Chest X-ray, PA view. Patient: 45 years old, sex F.
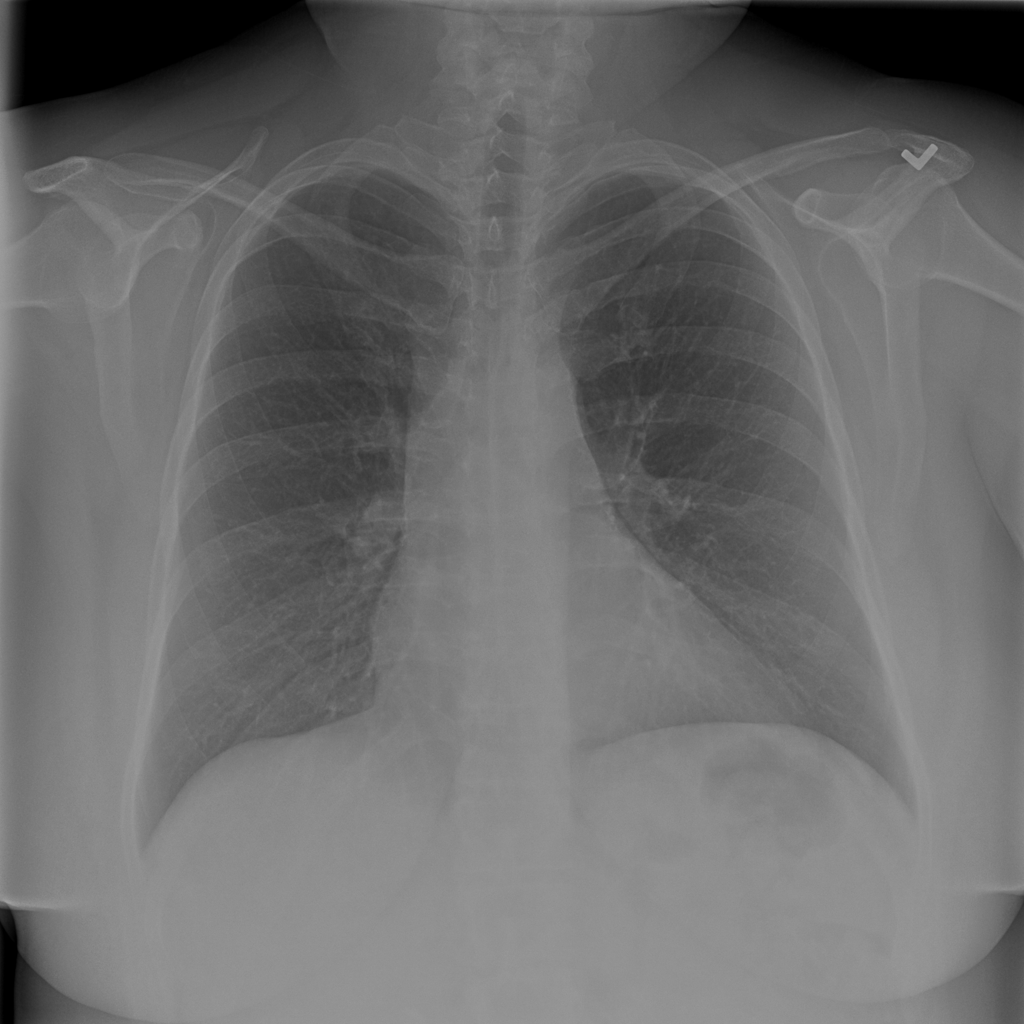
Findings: No Finding